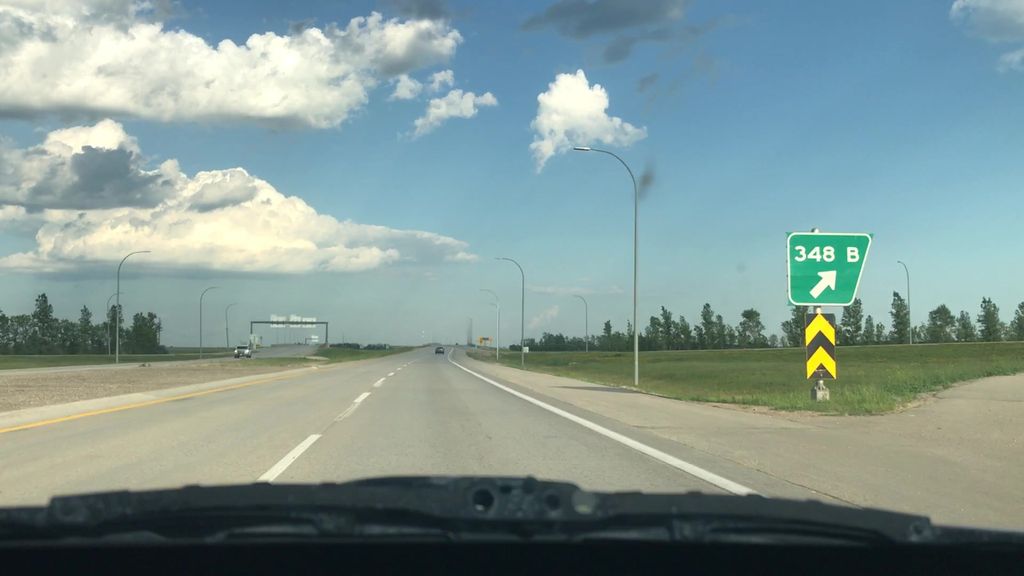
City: winnipeg